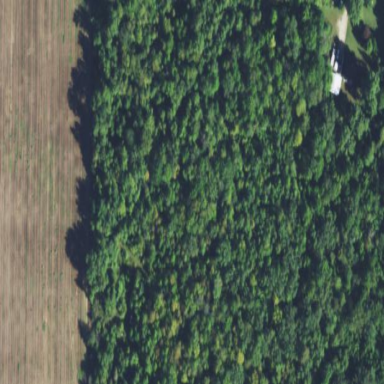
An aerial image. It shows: Serene woodland landscape.